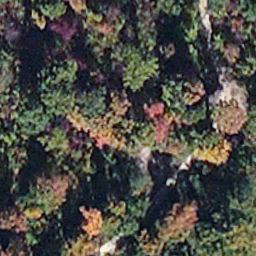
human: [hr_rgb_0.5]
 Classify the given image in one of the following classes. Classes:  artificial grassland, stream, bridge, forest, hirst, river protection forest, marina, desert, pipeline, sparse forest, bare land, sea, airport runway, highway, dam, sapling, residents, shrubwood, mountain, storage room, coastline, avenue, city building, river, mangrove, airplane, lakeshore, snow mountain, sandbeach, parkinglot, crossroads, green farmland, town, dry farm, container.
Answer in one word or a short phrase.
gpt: mangrove